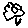
Label: flower